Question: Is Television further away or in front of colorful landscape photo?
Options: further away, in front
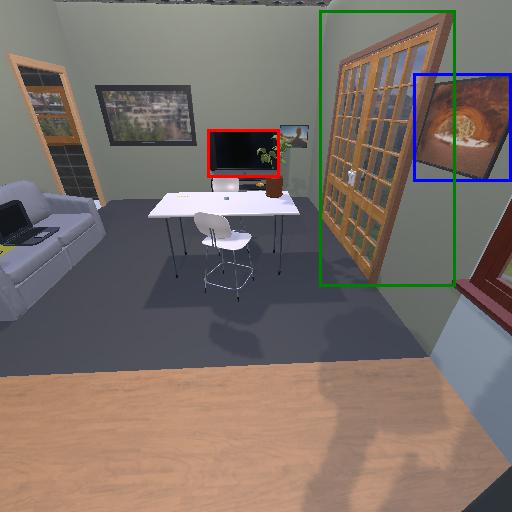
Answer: further away